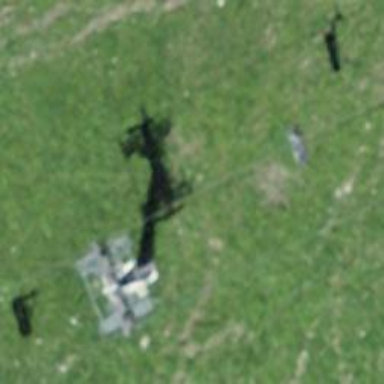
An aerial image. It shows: Pylon for aerialway.